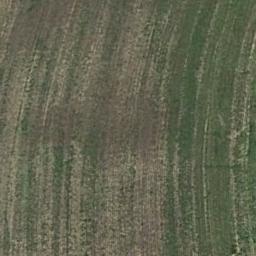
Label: meadow